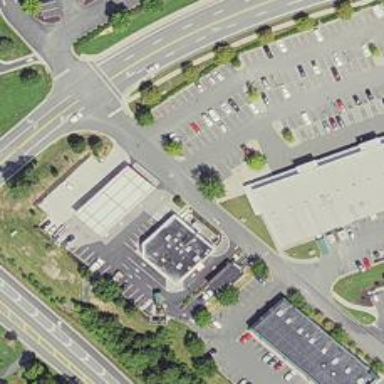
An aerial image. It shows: Convenience shop.